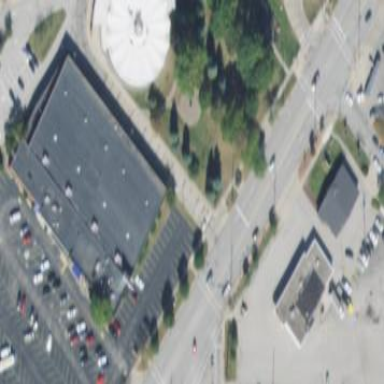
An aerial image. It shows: Building that houses bowling alley.